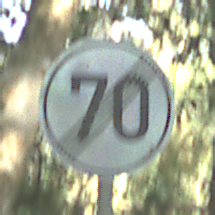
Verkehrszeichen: EndeGeschwindigkeit70
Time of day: Midday
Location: Outdoor (Nature)
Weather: Clear
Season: NotSpecified
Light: Natural